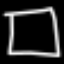
Label: square